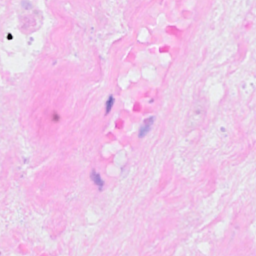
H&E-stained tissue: Breast